Question: I want to reload my webpage in an iframe ('location.reload();') but Facebook always show a confirm dialog. I want to prevent this dialog from showing. Thank you.

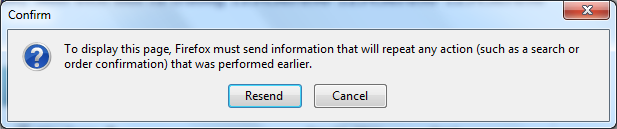
Answer: You need to first redirect the user to any page via 'GET'. That is a safety mechanism implemented into the browser and can not be disabled via JS.